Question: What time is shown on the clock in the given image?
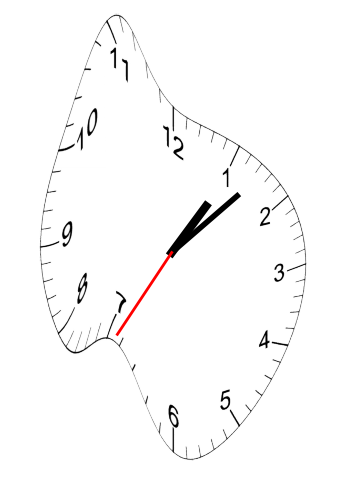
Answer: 01:07:35